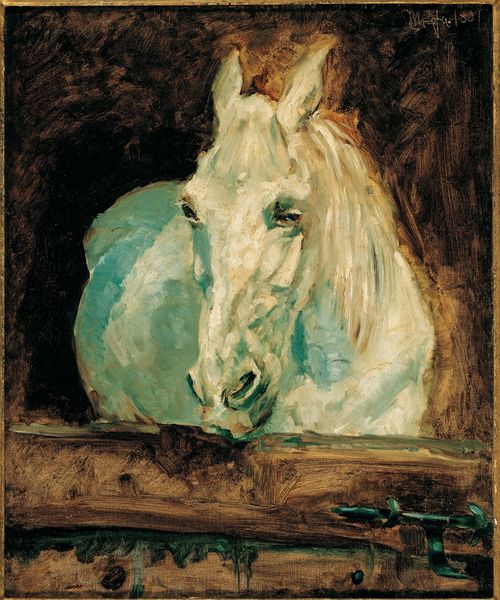
Titel: Der Schimmel <Gazelle>
Künstler: Henri de Toulouse-Lautrec
Standort: Wien
Institution: Albertina, Wien
Schlagwörter: dunkel, gemälde, kopf, körper, schatten, weiß, grün, braun, fenster, hell, holz, licht, nase, ohr, schwarz, tür, türkis, blick, schloss, tier, malerei, augen, portrait, signatur, öl, kontrast, ohren, traurig, pferd, mähne, datierung, ölgemälde, inschrift, balken, bauch, nagel, wimpern, eisen, tusche, moos, brett, malen, schimmel, schnauze, scharnier, maul, stark, nüstern, stall, nüster, stahl, gaul, lüstern, stallung, box, bohle, pferdestall, riegel, lippizaner, stalltür, 1881, ohren#